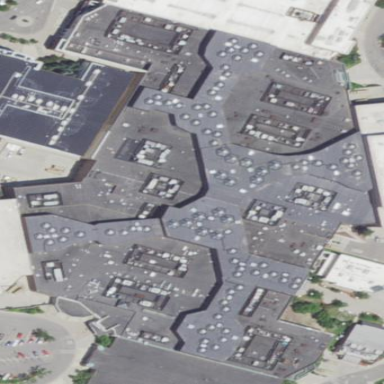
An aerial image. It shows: Mall building.